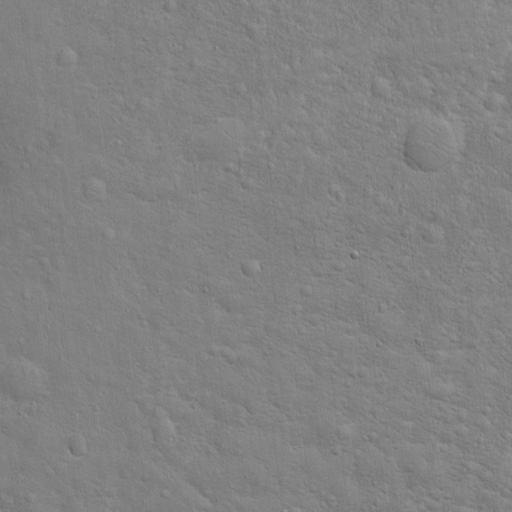
Classes present: Background